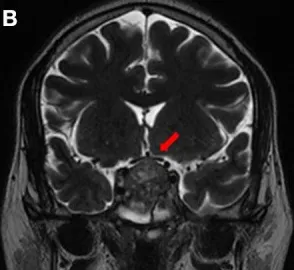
Imaging performed 3 months after surgery. (A,B) Pituitary MRI, T2-weighted basal sagittal and coronal sequences.
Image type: radiology (mri)